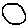
Label: circle